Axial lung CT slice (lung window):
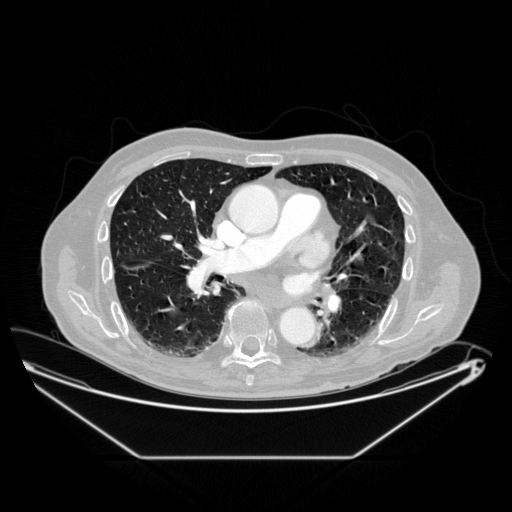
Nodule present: no